Interaction volume radius: 10 \u00c5
Interaction volume height: 30 \u00c5
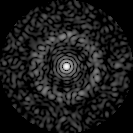
Disorder parameter: 0.8246